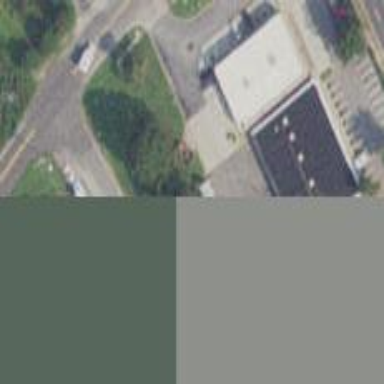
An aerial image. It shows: Parking area with asphalt surface.